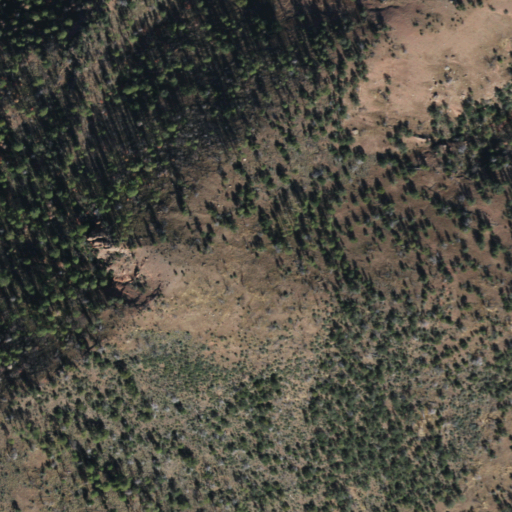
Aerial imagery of mountain in Arizona named Sawed Off Mountain containing evergreen forest and shrub